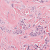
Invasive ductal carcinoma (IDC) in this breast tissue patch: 1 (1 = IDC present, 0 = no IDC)